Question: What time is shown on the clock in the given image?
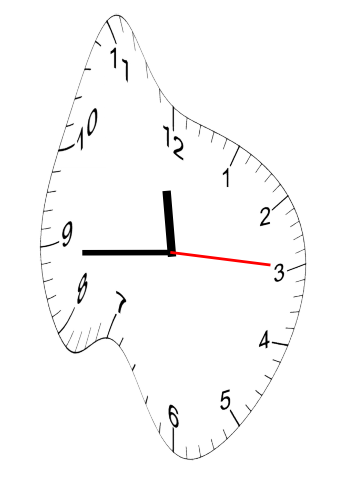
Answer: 11:44:15